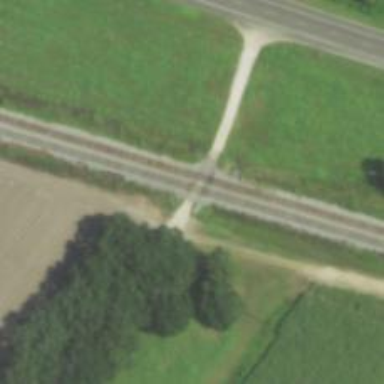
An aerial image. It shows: Level crossing along the railway.